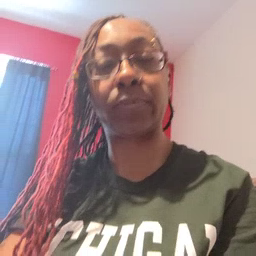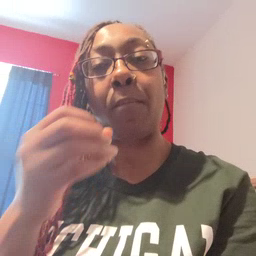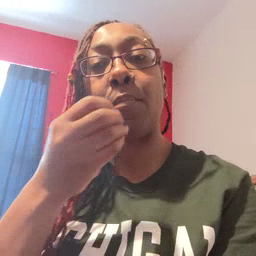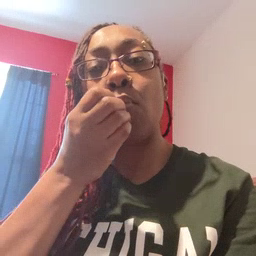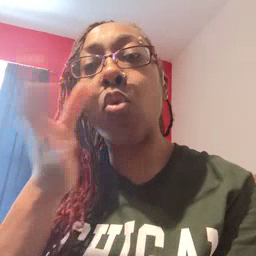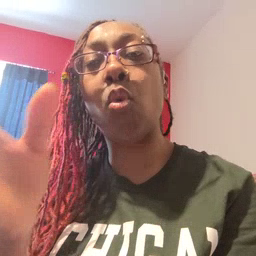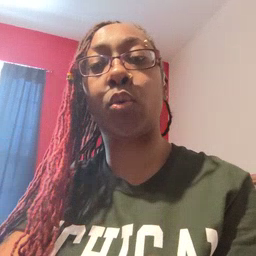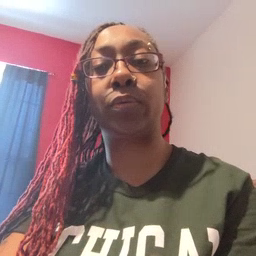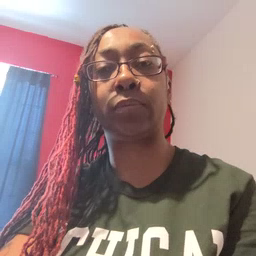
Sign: blow